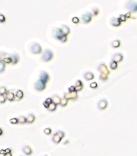
Label: Phaeocystis